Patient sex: F
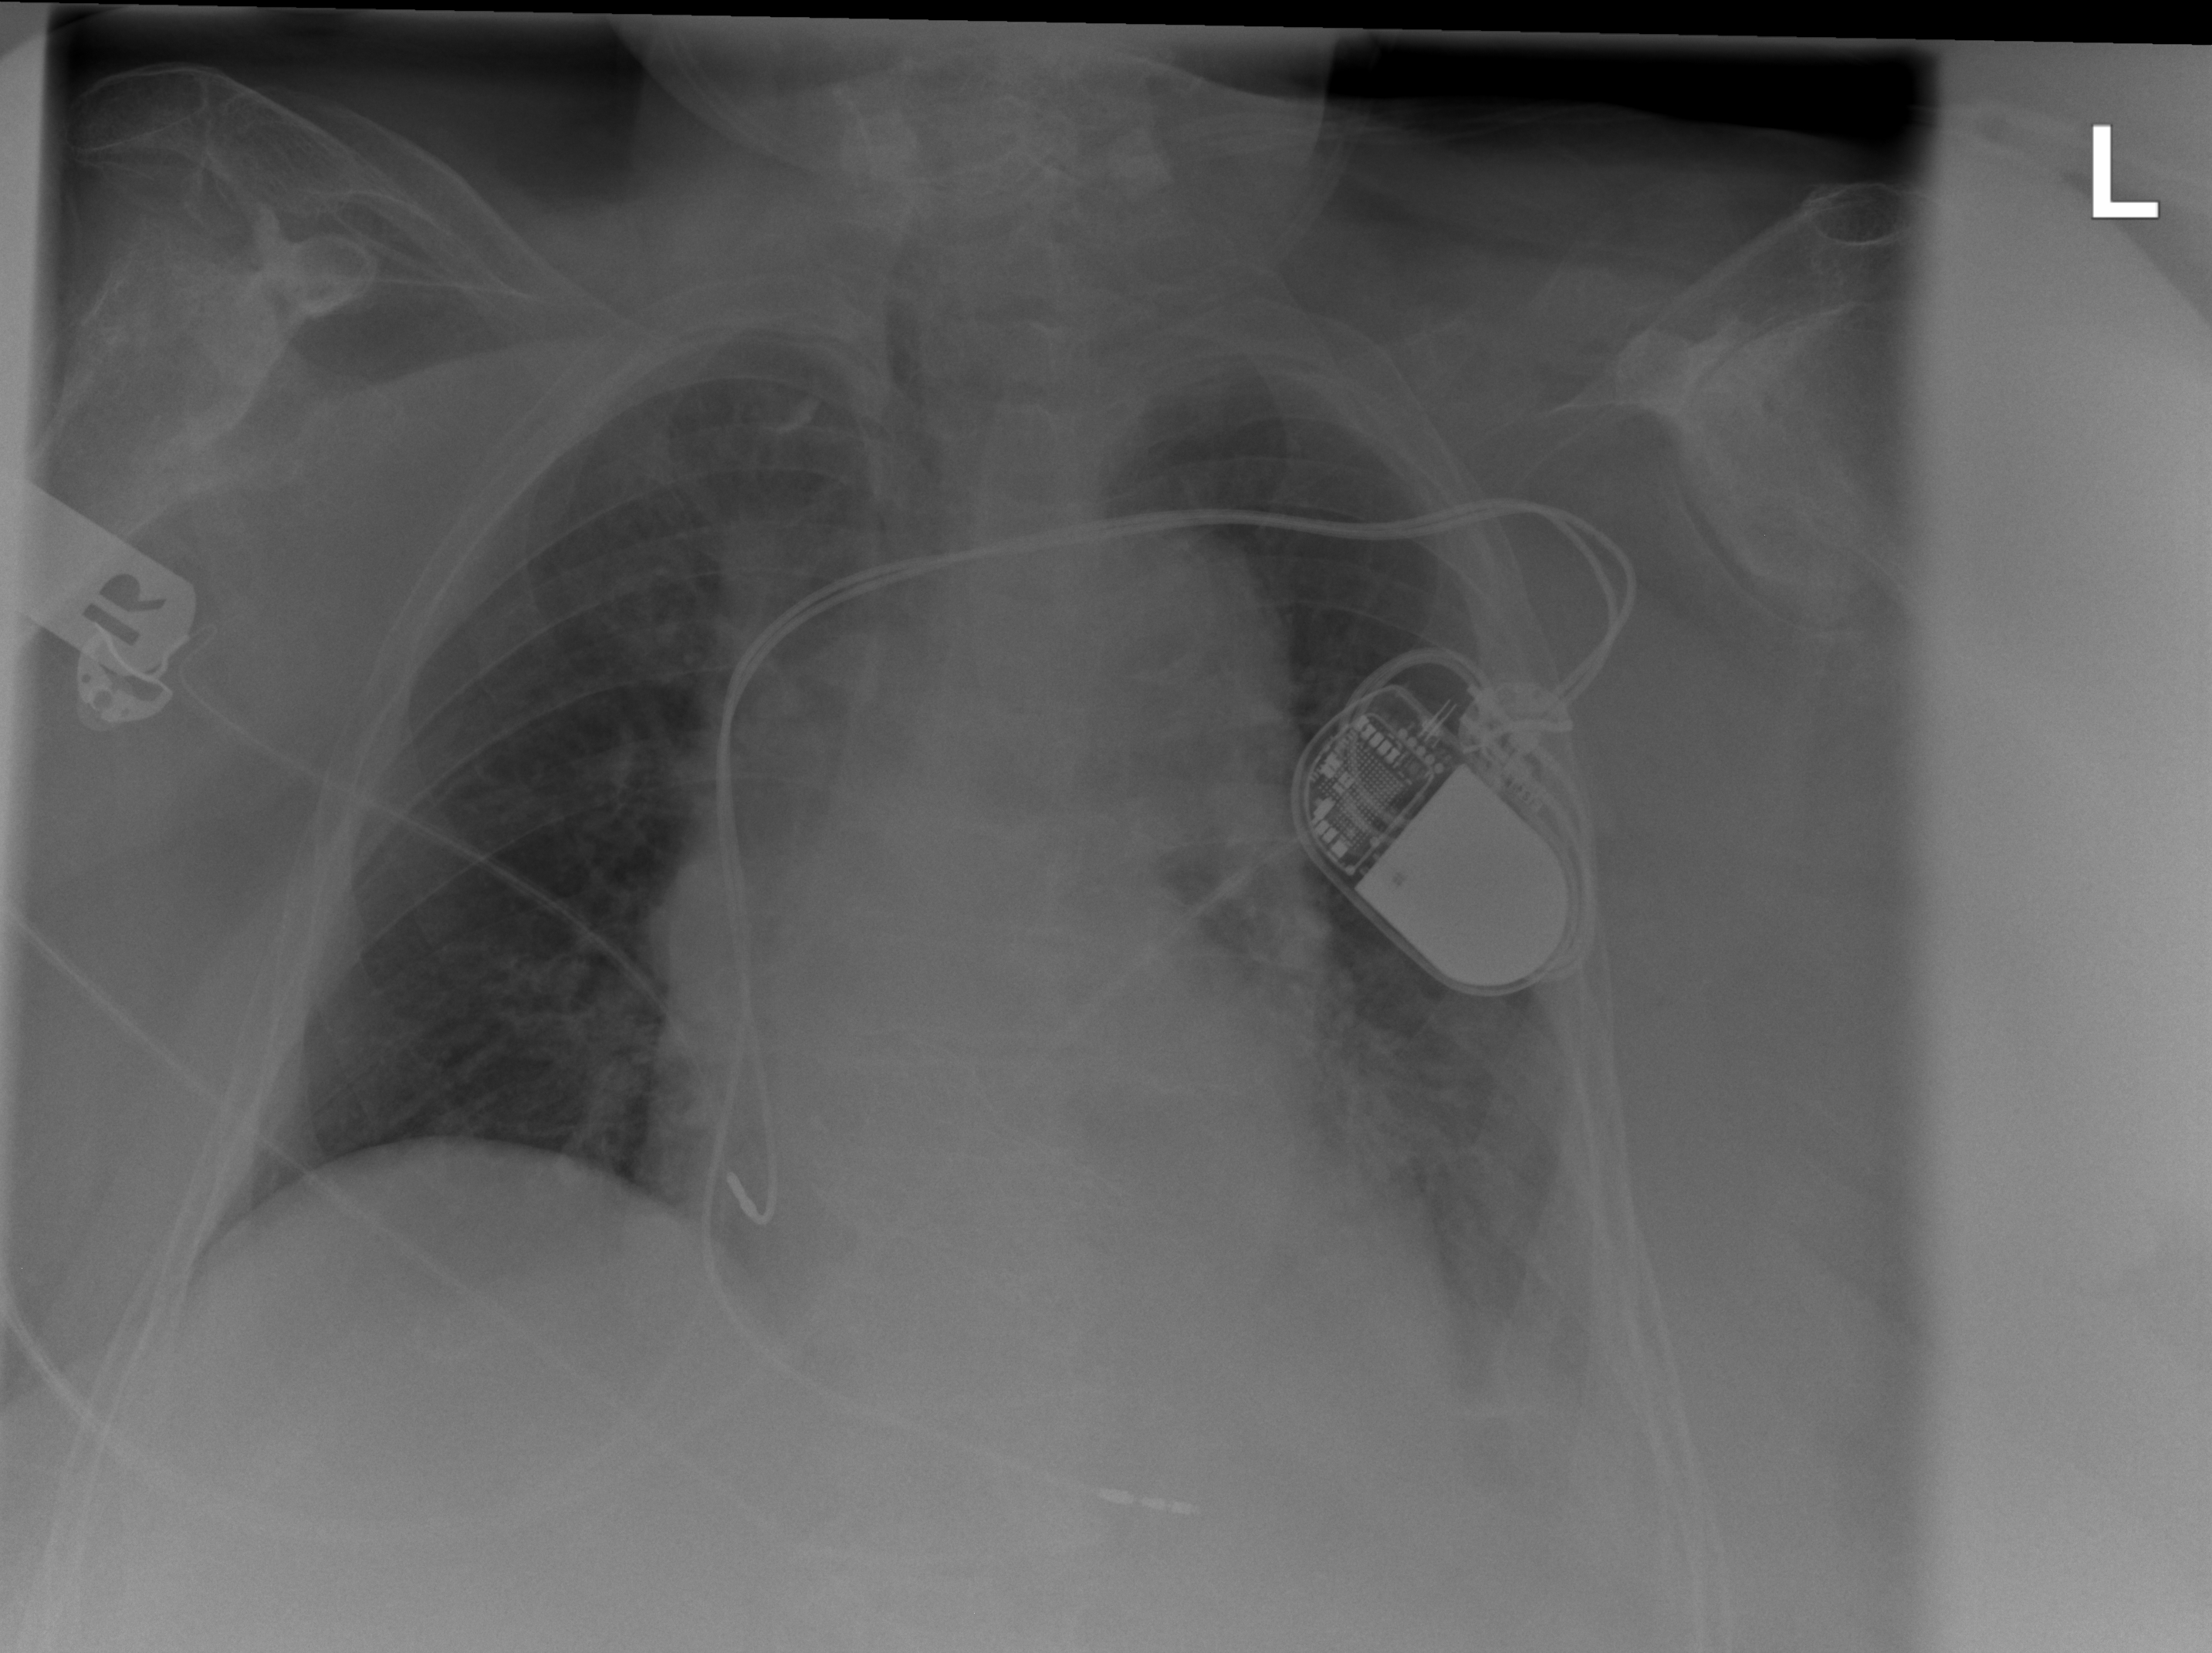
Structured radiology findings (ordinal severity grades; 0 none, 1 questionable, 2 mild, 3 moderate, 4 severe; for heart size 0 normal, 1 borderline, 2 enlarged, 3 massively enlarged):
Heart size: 2
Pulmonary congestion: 2
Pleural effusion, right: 0
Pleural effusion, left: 2
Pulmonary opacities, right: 0
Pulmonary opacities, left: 0
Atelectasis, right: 2
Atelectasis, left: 2